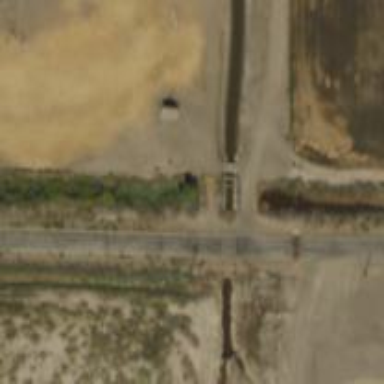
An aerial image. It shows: Sluice gate on the waterway.